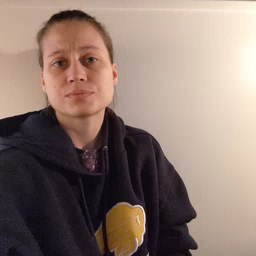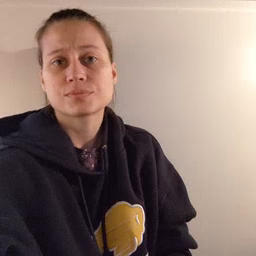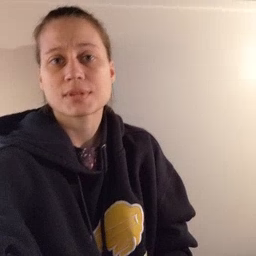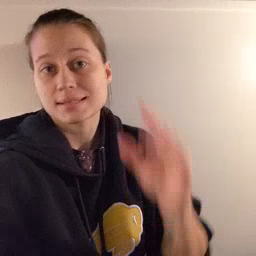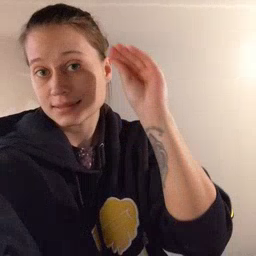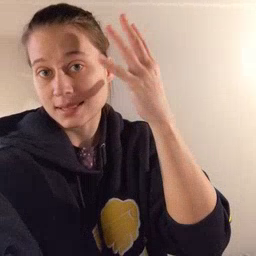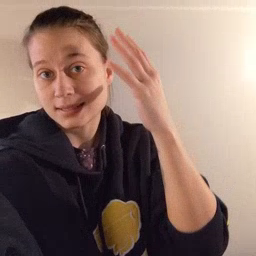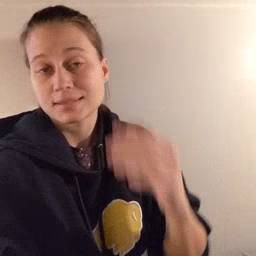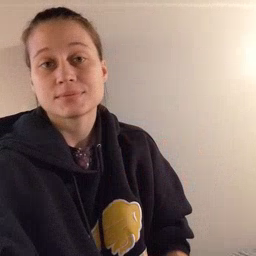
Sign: sun